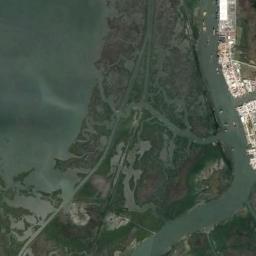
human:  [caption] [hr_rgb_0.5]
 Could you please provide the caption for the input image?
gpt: Many waters of different sizes are surrounded by wetlands .

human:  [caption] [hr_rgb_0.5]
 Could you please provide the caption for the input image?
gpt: There are a few brown bare lands in the river in a wetland, With sparse green plants on the bare ground  , and many buildings beside the wetland .

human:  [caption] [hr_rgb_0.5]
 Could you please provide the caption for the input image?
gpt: The wetland consists of bare land, Green plants and water .

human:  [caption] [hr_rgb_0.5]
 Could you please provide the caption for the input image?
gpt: About two-fifths of this wetland is water .

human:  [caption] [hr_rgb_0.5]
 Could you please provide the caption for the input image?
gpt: There are many buildings beside the wetland .